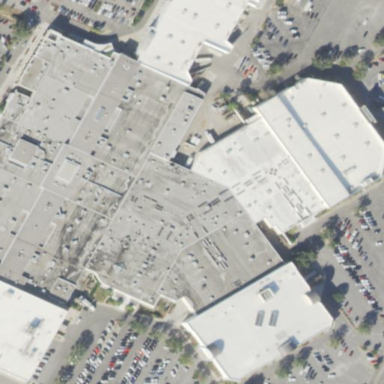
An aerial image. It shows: Mall building.